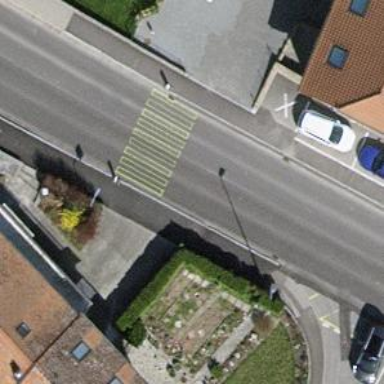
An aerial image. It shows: Marked zebra crossing on the road.